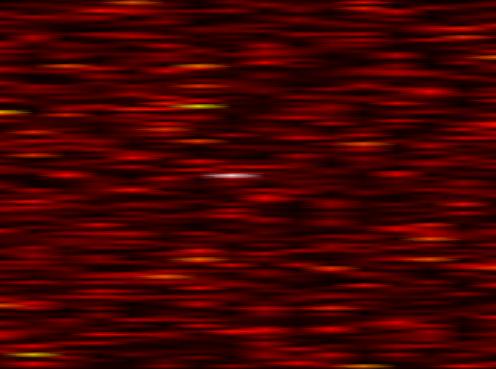
Label: FOFDM